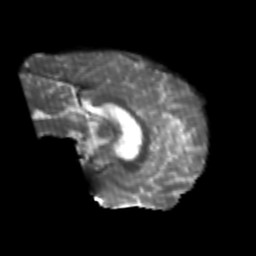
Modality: T2w
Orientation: sagittal
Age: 25
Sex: male
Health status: healthy
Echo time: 0.074 s